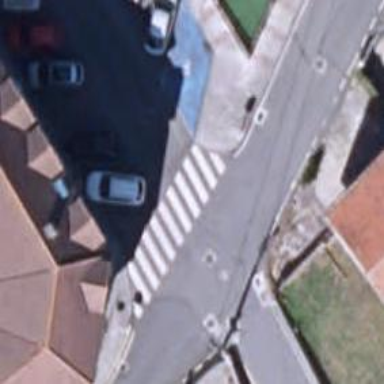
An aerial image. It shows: Uncontrolled road crossing.